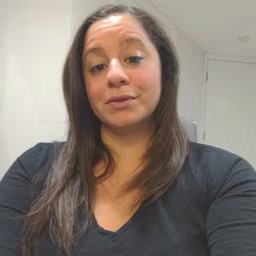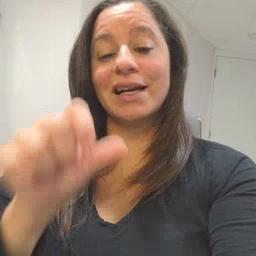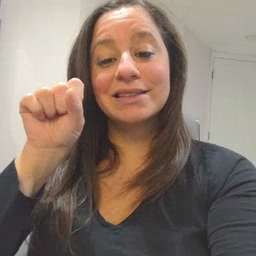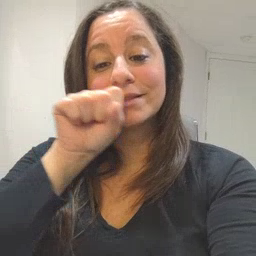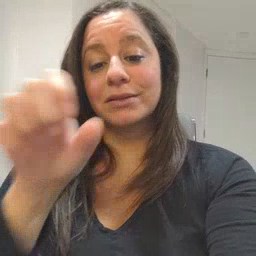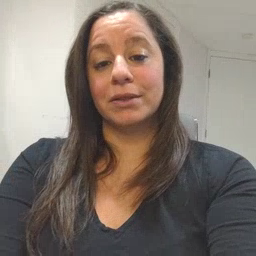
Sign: carrot